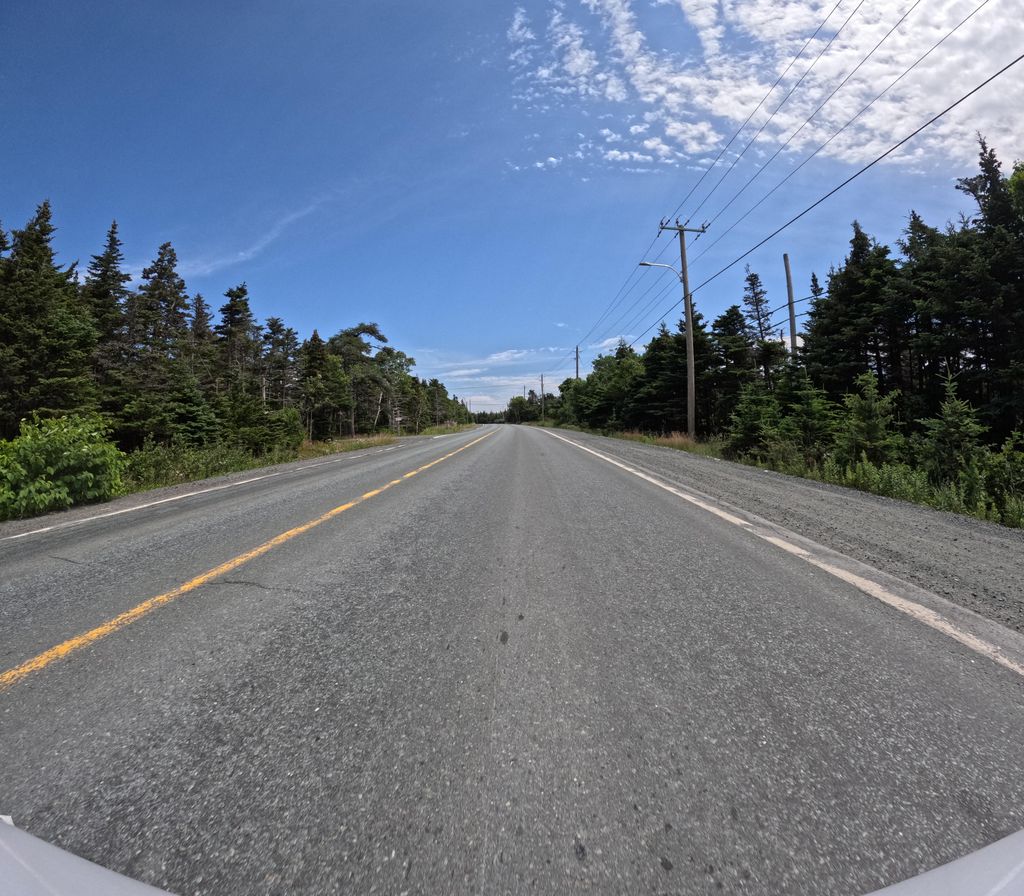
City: st_johns